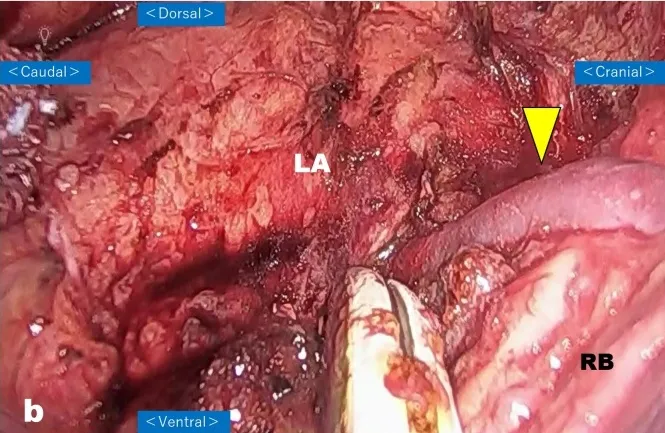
(b) Subcarinal lymph node dissection. View of the subcarinal lymph node dissection showing the completion of subcarinal lymphadenectomy without injury to the aberrant V2 (arrow). LA: left atrium, RB: right intermediate bronchus.
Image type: medical_photograph (other_medical_photograph)